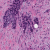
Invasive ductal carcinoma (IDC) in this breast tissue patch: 1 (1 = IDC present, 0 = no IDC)